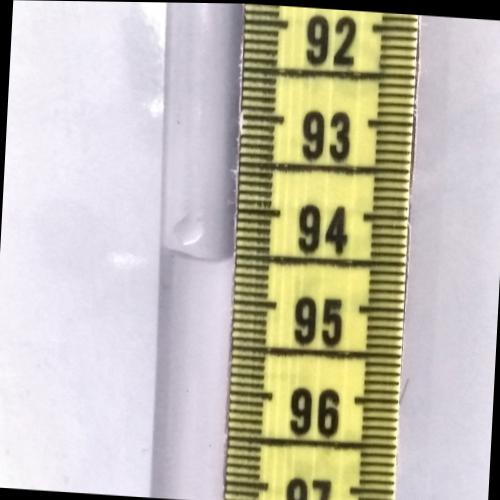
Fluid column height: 94.5 cm